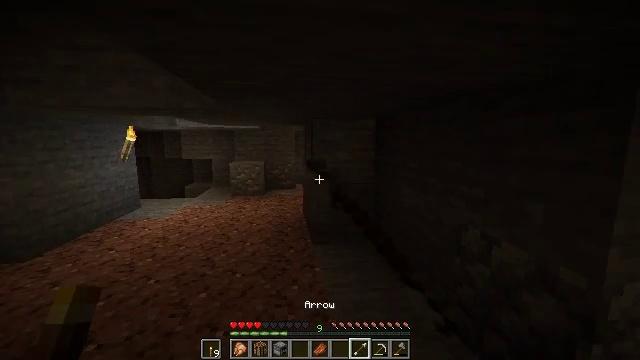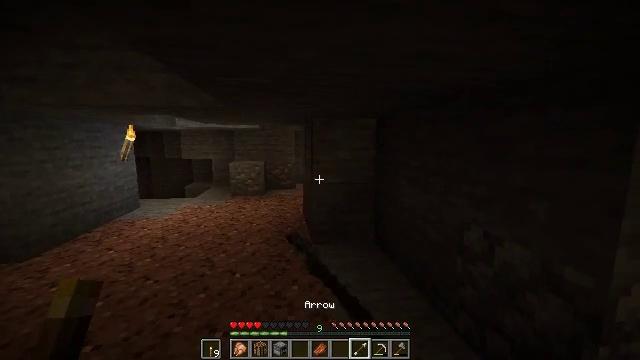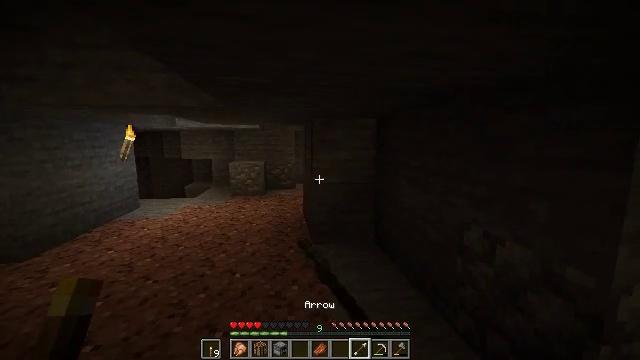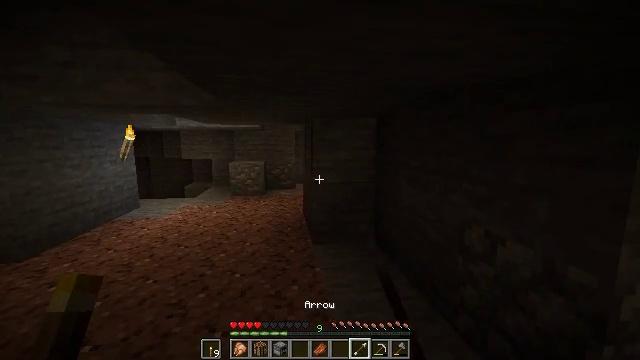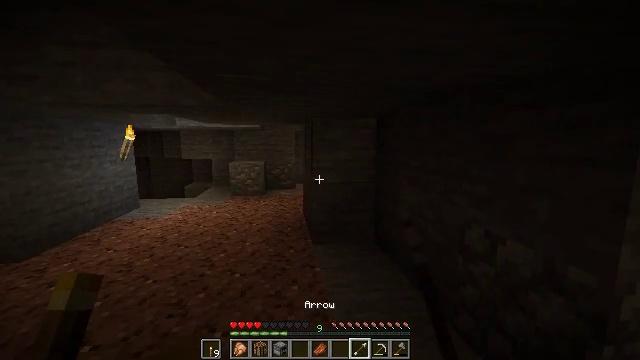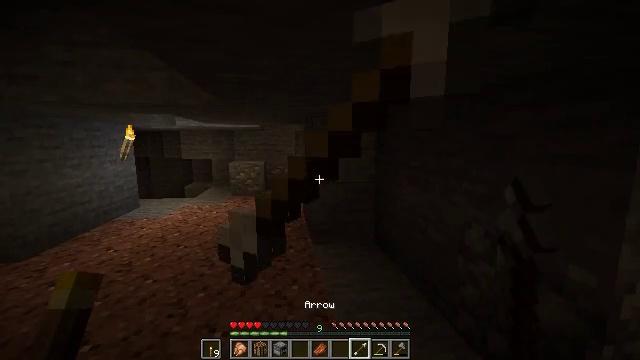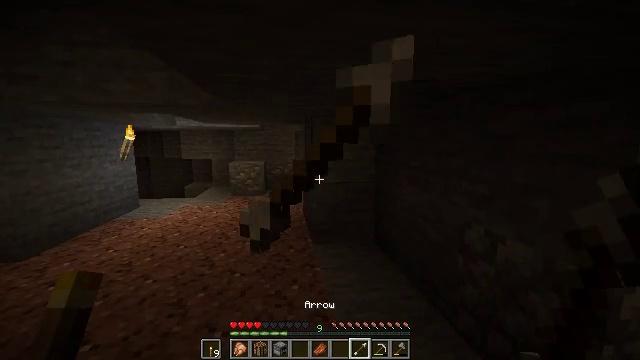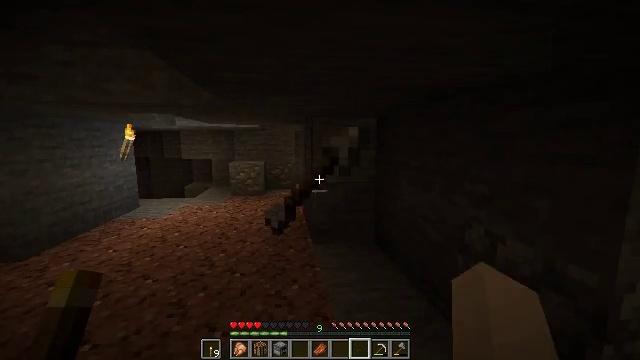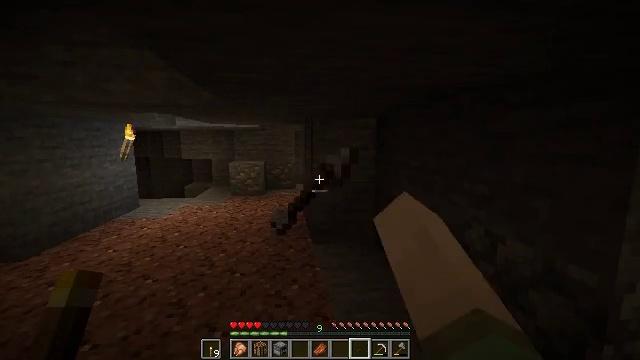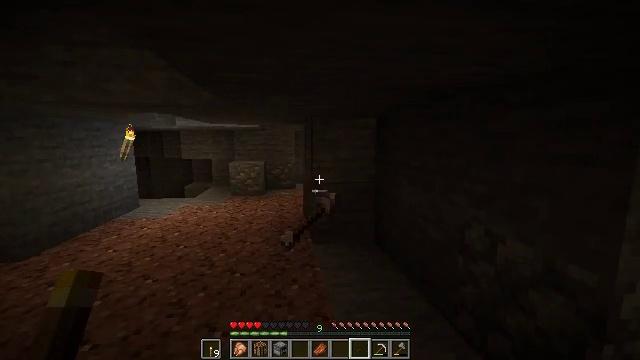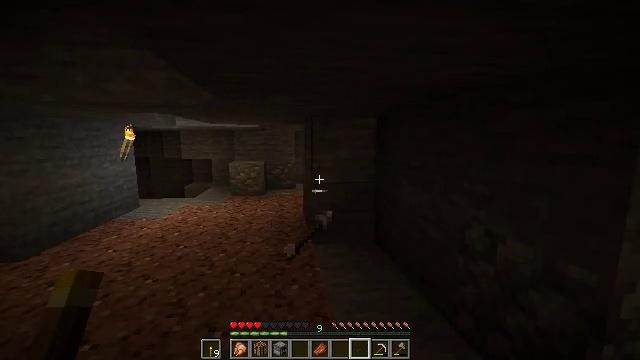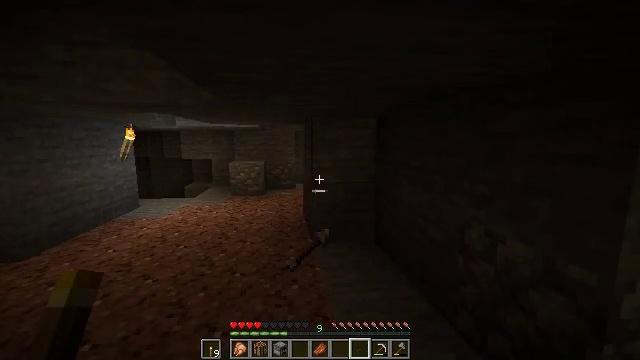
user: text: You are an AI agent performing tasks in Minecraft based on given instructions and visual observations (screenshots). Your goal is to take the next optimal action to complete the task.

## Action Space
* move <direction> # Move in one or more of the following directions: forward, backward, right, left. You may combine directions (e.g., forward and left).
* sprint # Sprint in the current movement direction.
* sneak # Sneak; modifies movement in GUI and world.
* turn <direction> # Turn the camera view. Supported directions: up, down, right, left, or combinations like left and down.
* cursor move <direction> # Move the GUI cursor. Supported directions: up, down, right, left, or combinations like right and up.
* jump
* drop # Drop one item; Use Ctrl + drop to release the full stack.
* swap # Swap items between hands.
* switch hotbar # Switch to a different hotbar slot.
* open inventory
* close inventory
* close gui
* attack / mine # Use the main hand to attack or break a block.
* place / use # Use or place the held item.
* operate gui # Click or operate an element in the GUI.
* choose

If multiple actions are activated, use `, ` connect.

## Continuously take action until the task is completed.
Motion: motion action
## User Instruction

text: Remove an arrow from the inventory.
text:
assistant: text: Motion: drop
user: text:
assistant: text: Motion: no_op
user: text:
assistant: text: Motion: no_op
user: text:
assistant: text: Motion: no_op
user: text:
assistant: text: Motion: no_op
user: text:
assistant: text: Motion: no_op
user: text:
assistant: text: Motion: drop
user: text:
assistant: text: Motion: drop
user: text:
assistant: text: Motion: drop
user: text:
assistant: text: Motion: drop
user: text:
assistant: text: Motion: no_op
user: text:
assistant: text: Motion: no_op